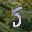
Label: 5